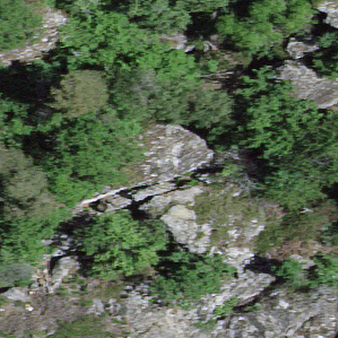
Label: bouldering_area